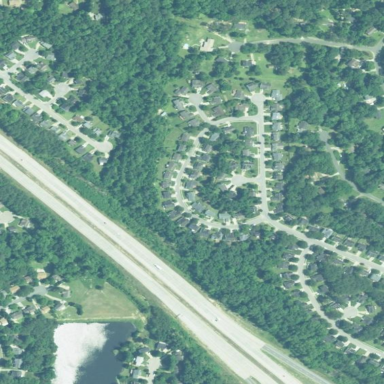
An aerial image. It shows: Residential neighbourhood.